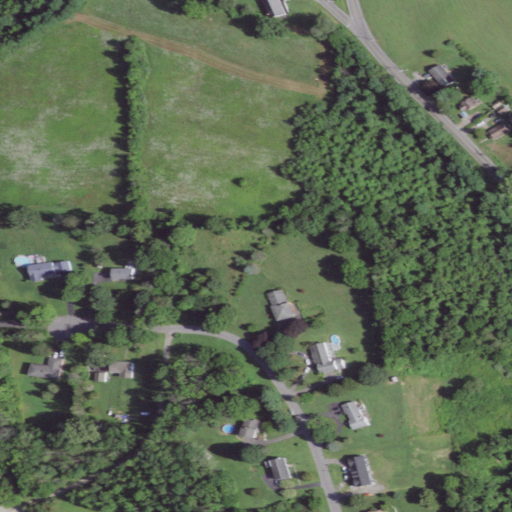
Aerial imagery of mountain in New York named Church Hill containing deciduous forest, pasture, low intensity development, grassland, open development, medium intensity development, woody wetlands, mixed forest, and evergreen forest